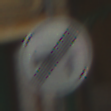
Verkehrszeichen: EndeVerbotUeberholenEinspurigeFahrzeuge
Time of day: MorningAfternoon
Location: Outdoor (Urban)
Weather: Clear
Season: NotSpecified
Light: Natural